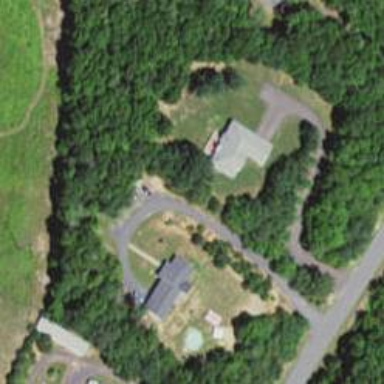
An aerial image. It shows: Driveway leading to service road.